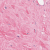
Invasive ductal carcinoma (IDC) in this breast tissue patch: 0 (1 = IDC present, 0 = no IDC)